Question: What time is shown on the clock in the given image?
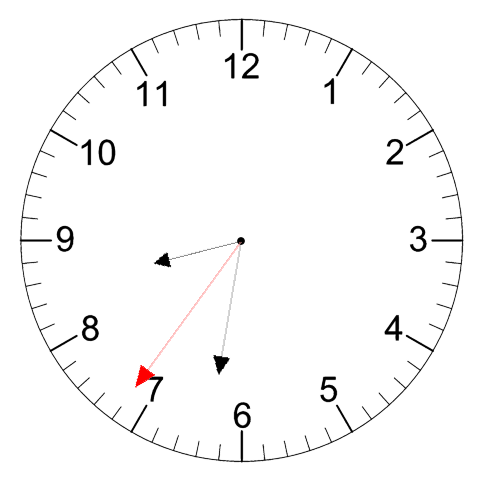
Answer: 08:31:36